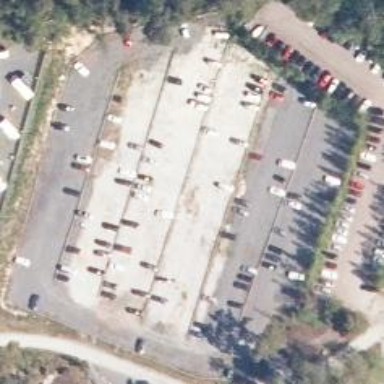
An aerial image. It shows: Parking area with surface.